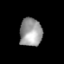
Tissue: lung
Cell type: Epithelial cells
Senescence score: 0.1579
Nuclear area (px): 617
Mean DAPI intensity: 155.783